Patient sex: M
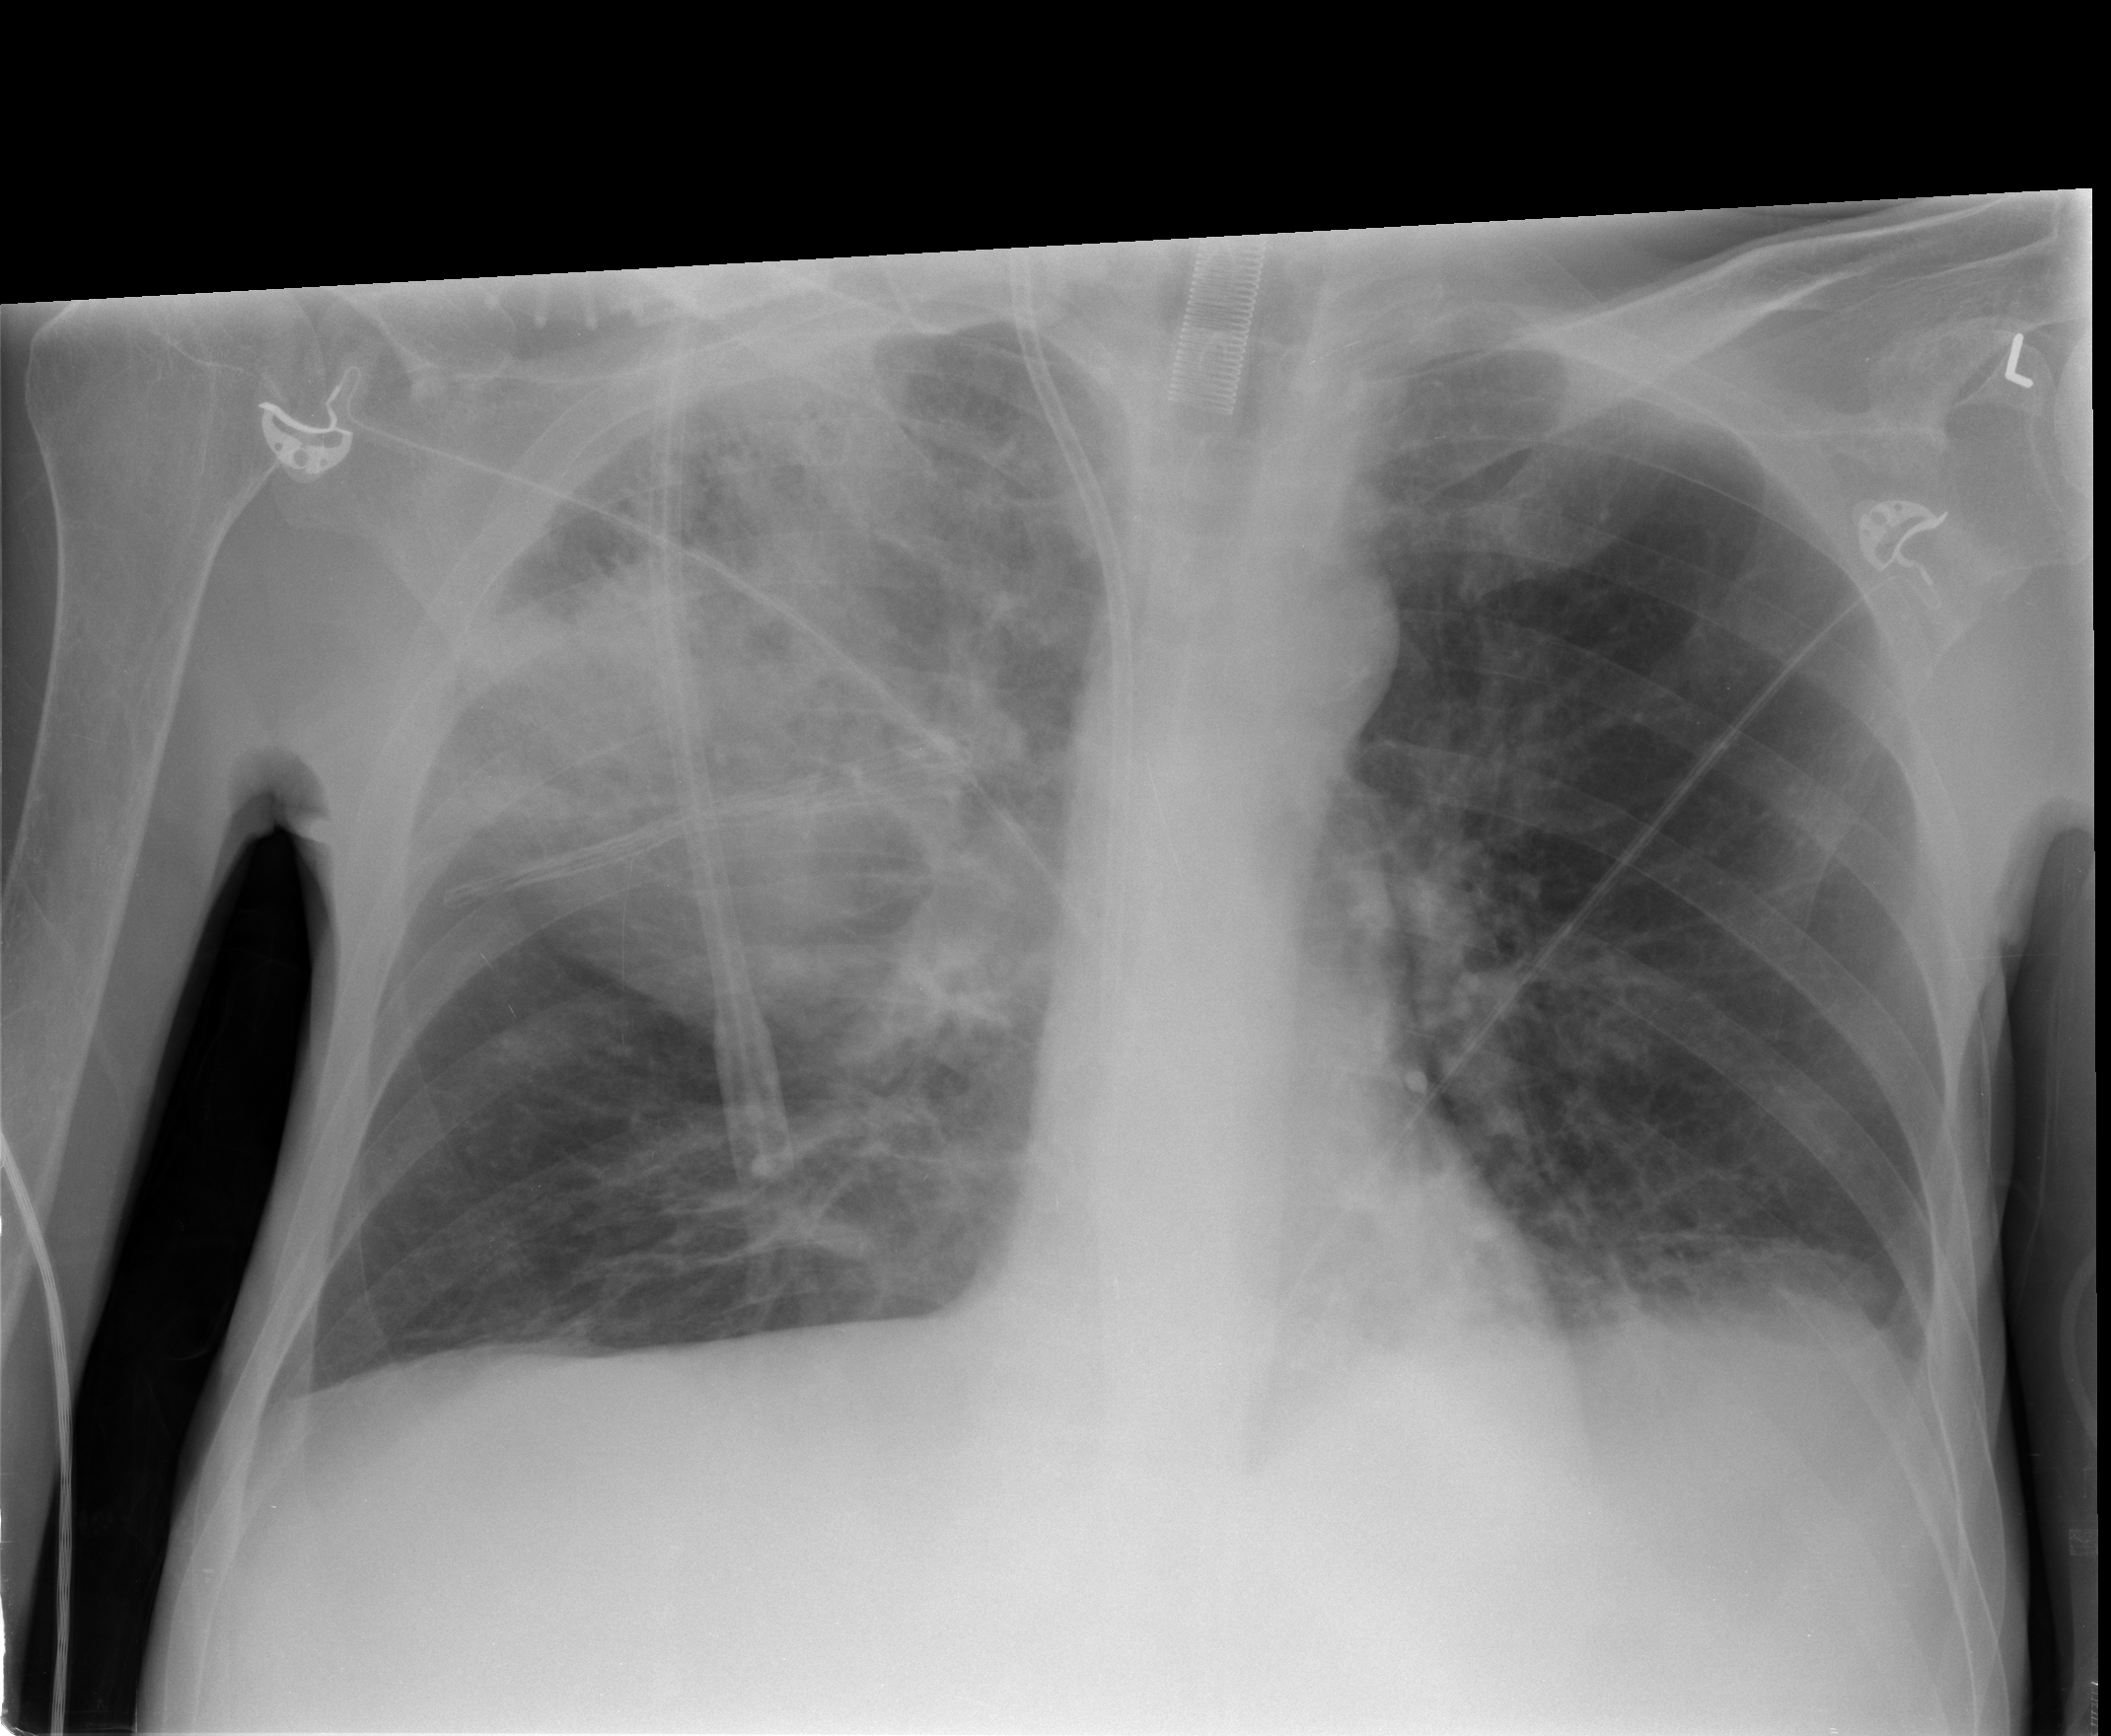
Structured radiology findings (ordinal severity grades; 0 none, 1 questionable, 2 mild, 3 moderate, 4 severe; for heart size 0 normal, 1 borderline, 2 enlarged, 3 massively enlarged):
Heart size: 0
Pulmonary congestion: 0
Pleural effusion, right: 2
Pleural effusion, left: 2
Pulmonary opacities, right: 3
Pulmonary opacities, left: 0
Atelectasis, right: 3
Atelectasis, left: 2